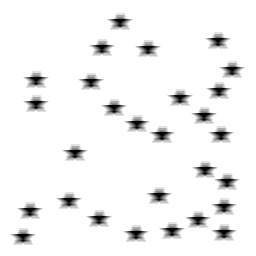
Squares: 0
Triangles: 0
Stars: 28
Total shapes: 28